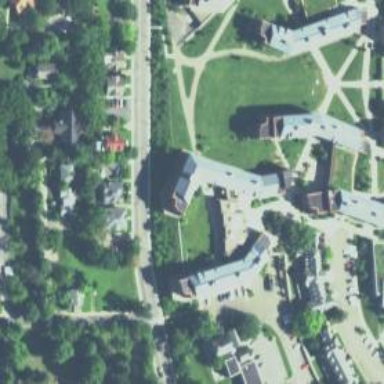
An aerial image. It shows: Dormitory building.